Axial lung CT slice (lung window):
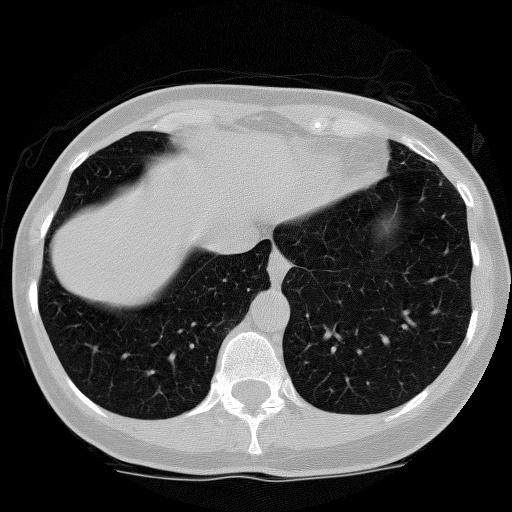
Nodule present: no